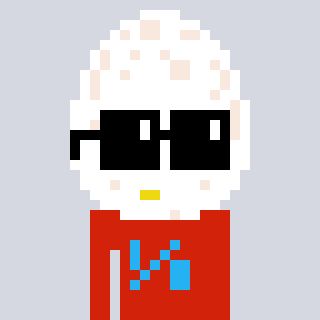
a pixel art character with square black sunglasses, a egg-shaped head and a red-colored body on a cool background